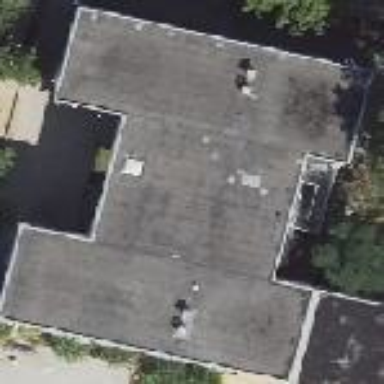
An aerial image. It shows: Flat-roofed school building.